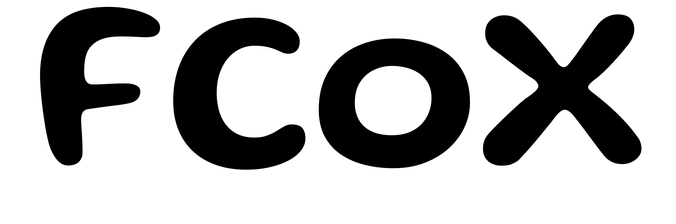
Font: Gluten_Medium